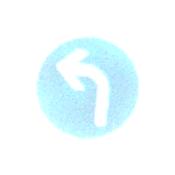
Verkehrszeichen: VorgeschriebeneFahrtrichtungLinks
Umgebung: Outdoor, Nature
Tageszeit: SunriseSunset
Wetter: PartlyCloudy
Licht: Natural
Jahreszeit: NotSpecified
Kontrast: HighContrast